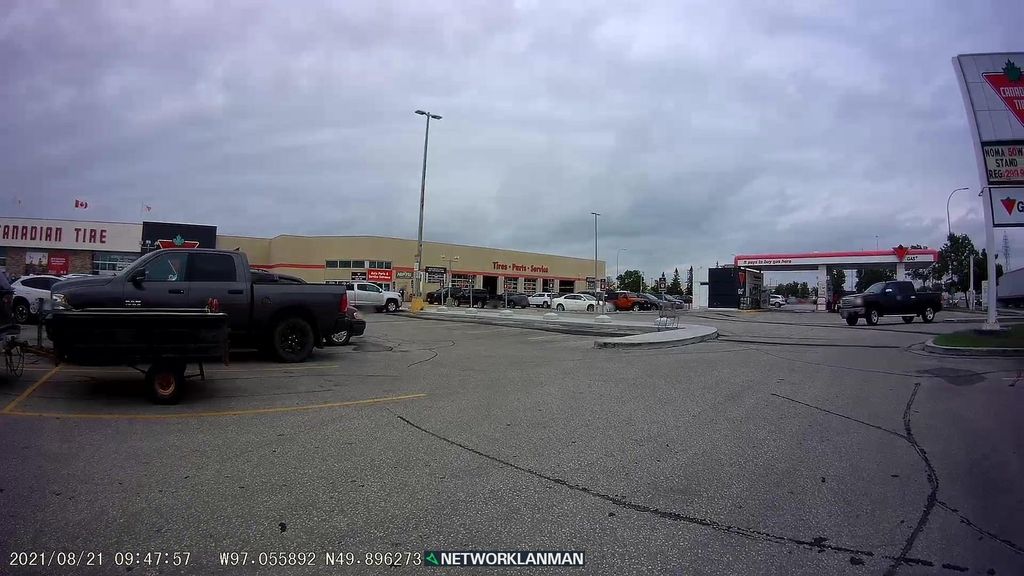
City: winnipeg